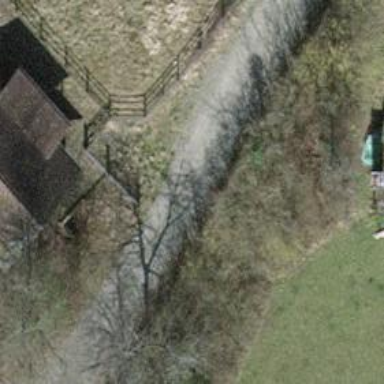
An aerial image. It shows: Pebblestone track with grade2 tracktype.